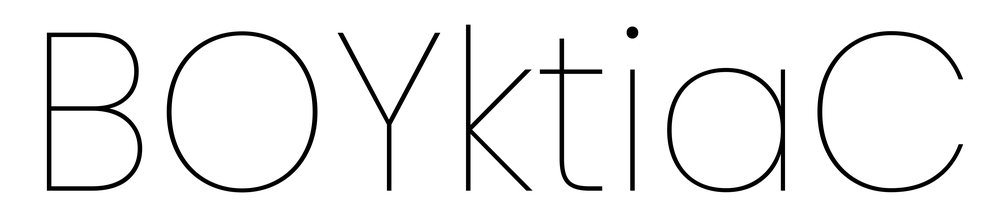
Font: Poppins-Thin